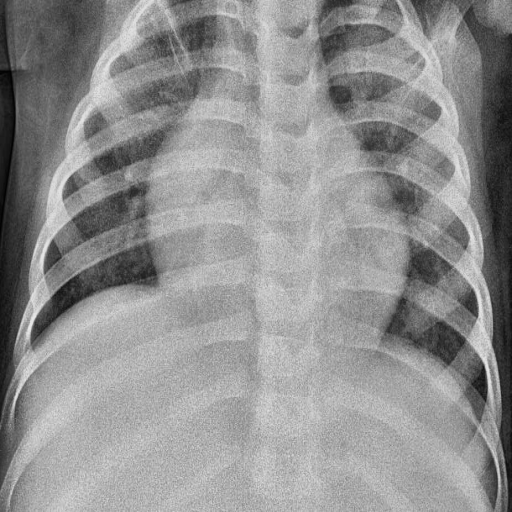
Finding: PNEUMONIA